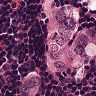
Metastatic tissue present: yes